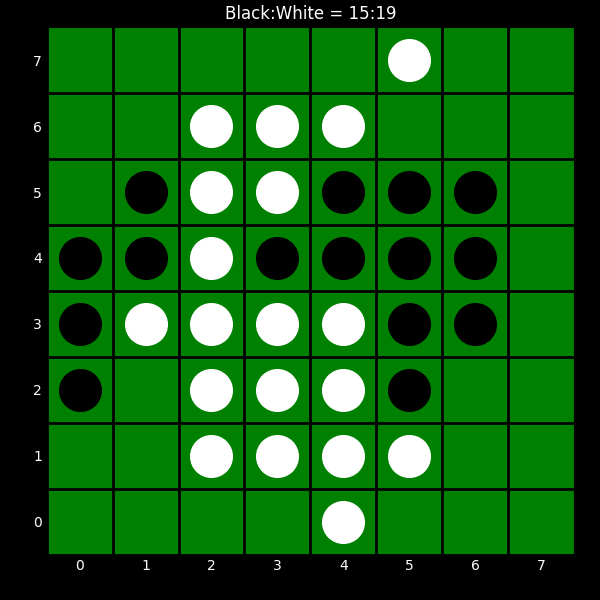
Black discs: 15
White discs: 19